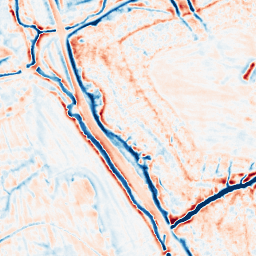
Category: edge_preserving
Decomposition family: bilateral
Decomposition parameters: d: 15
sigma_color: 25
sigma_space: 25
Upsampling method: bilinear
Upsampling parameters: scale: 2
Upsampling scale: 2